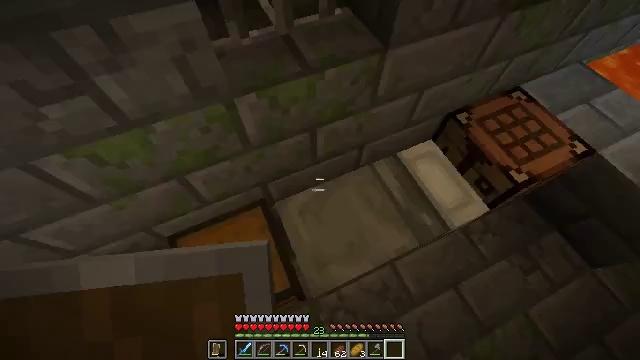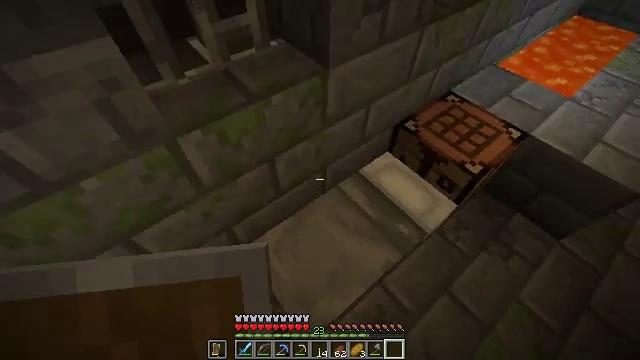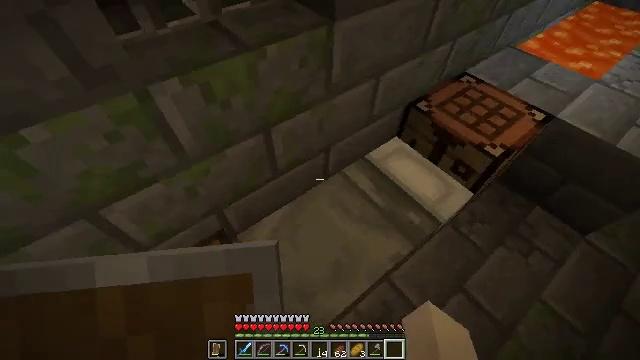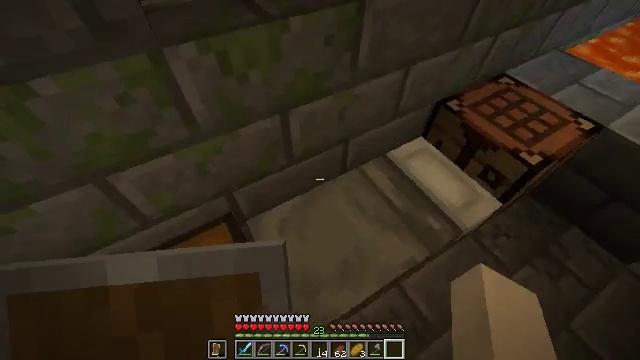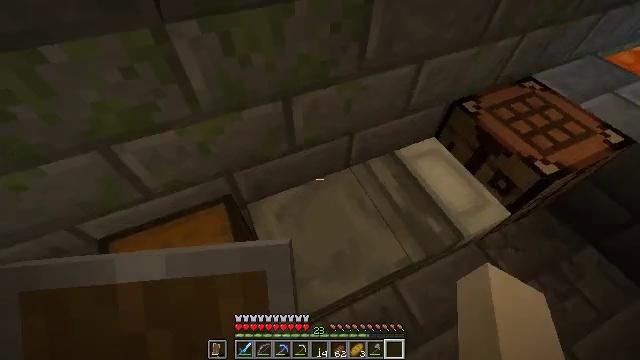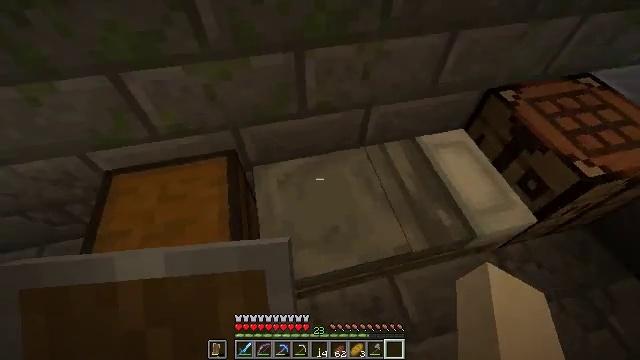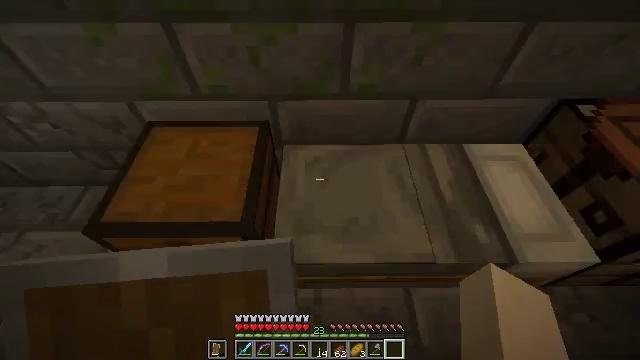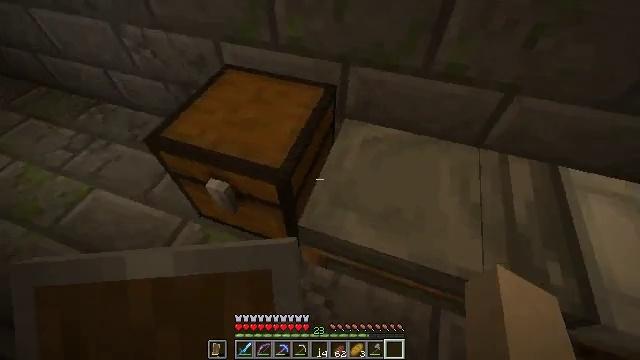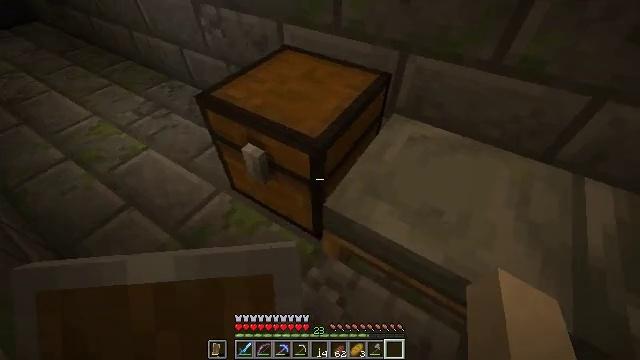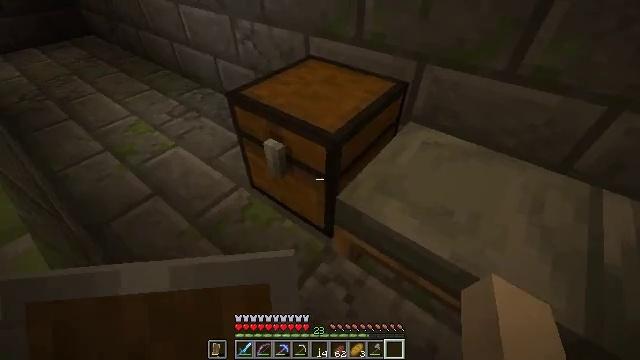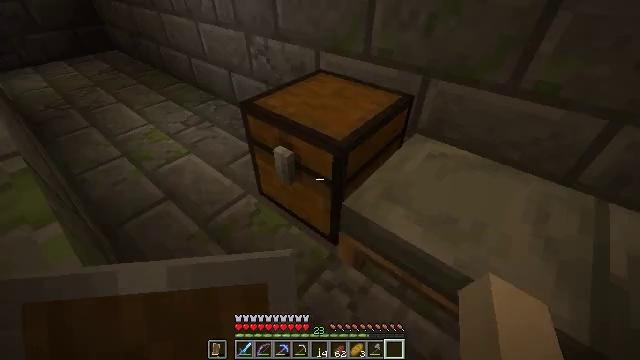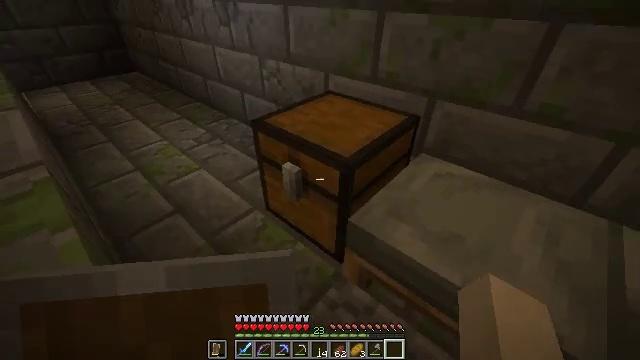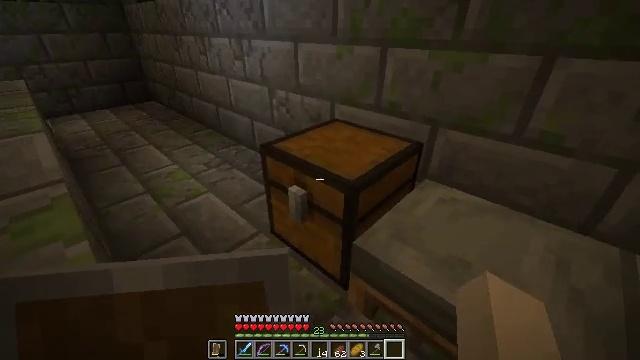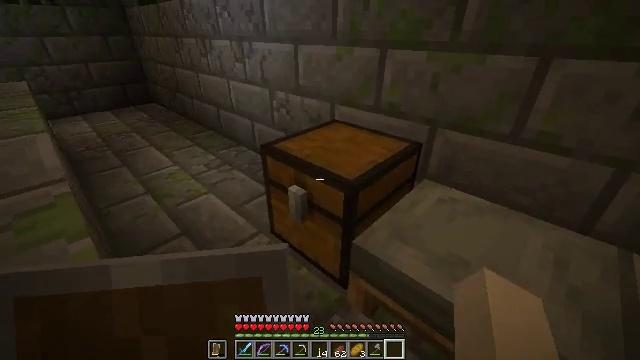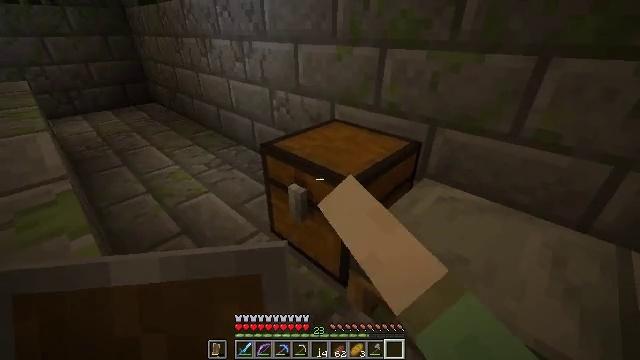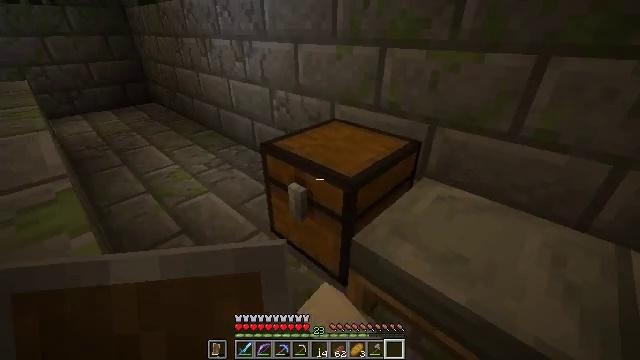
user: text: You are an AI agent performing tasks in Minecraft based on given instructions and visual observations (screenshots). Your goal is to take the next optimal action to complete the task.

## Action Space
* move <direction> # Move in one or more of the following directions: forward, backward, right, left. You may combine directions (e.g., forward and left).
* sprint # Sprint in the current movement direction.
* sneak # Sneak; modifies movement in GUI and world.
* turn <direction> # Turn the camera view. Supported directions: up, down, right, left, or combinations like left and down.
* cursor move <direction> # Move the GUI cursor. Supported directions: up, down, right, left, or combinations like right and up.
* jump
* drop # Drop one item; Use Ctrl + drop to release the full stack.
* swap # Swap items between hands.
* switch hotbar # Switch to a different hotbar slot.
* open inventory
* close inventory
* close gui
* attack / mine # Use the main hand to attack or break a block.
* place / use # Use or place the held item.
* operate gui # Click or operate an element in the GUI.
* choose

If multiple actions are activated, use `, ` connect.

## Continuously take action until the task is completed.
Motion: motion action
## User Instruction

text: Craft an ender eye.
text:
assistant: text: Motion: turn right and up
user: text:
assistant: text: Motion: move right, turn left
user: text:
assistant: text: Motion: move right, turn left
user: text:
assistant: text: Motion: move back and move right, turn left and down
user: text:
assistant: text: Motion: move back and move right, turn left
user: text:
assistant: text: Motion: move back and move right, turn left and up
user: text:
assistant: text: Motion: move back and move right, turn left
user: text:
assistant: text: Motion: move back, turn left and up
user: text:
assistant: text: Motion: turn left and up
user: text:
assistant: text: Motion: turn left and up
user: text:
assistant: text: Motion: turn left and up
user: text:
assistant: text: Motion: turn left and up
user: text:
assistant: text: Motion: use / place
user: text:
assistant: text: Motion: use / place
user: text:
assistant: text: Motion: no_op
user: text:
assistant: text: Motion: no_op
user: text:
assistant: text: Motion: no_op
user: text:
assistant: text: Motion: open gui
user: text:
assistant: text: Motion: no_op
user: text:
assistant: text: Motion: no_op
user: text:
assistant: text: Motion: no_op
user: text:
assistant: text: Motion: cursor move up
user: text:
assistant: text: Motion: no_op
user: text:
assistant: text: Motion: no_op
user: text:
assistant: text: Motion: cursor move right
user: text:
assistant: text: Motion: cursor move left
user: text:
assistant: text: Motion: cursor move left and down
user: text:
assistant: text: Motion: cursor move down
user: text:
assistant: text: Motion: sneak
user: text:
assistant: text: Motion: sneak